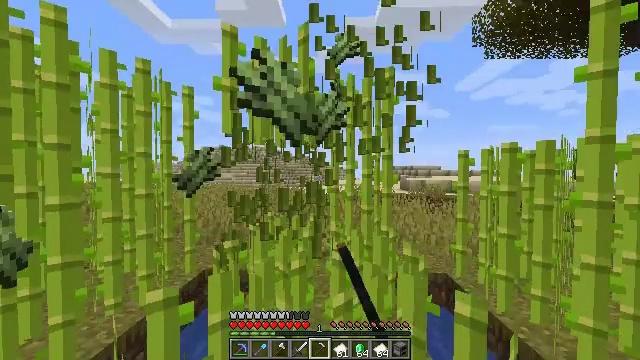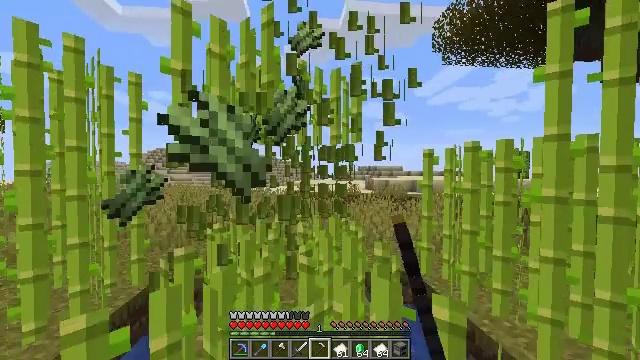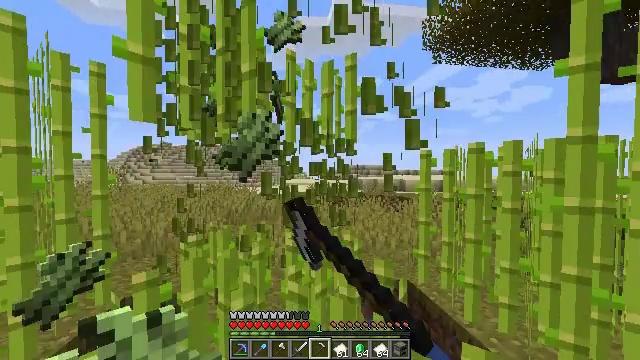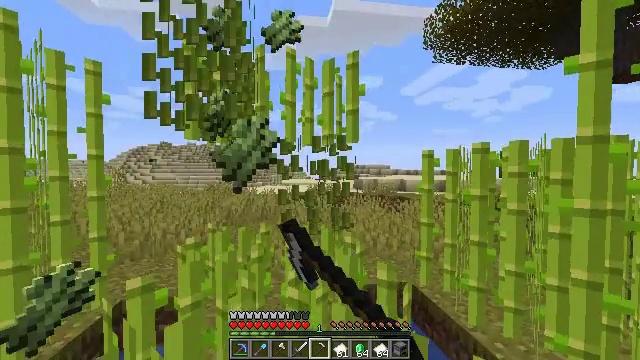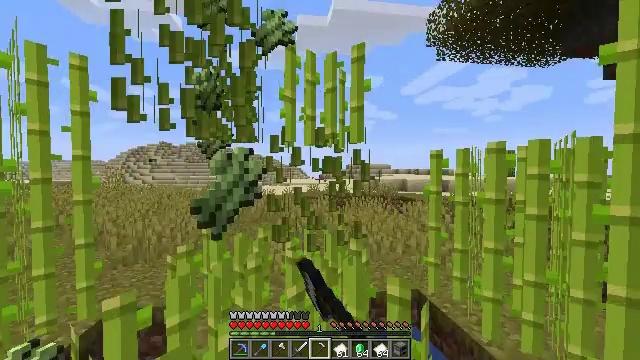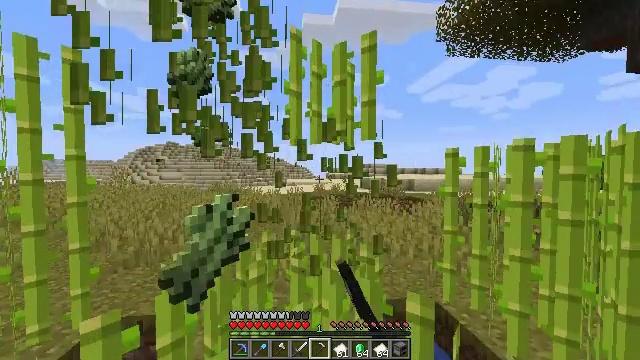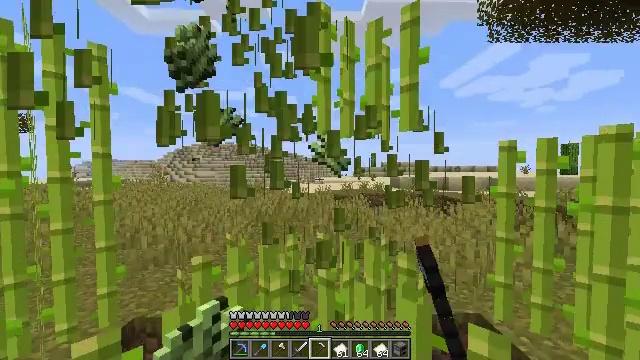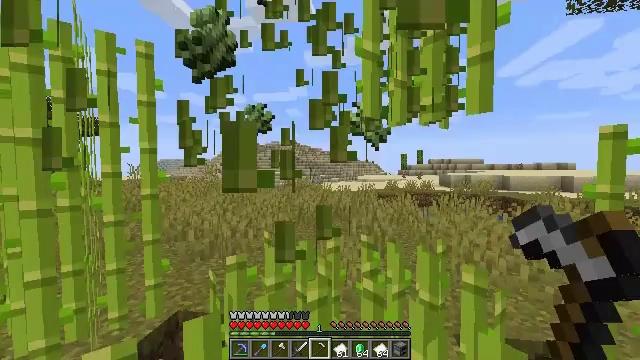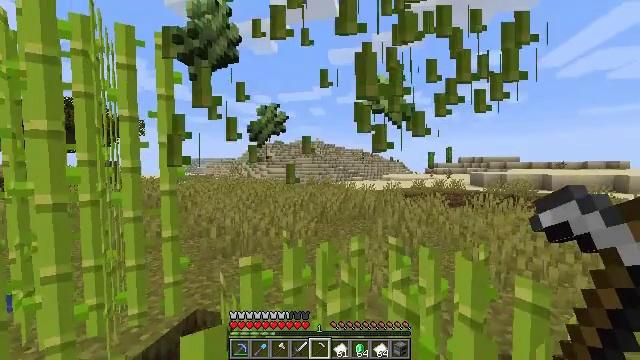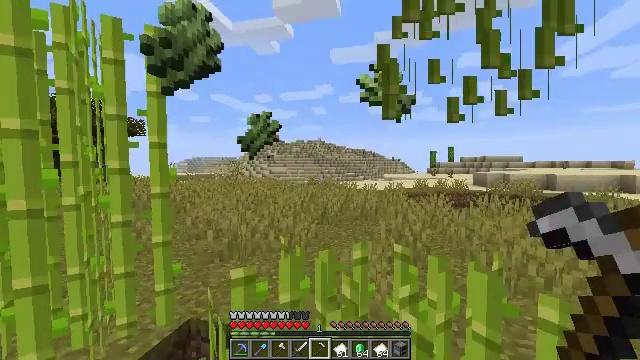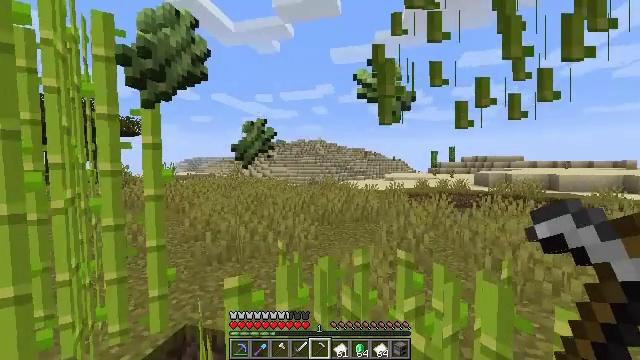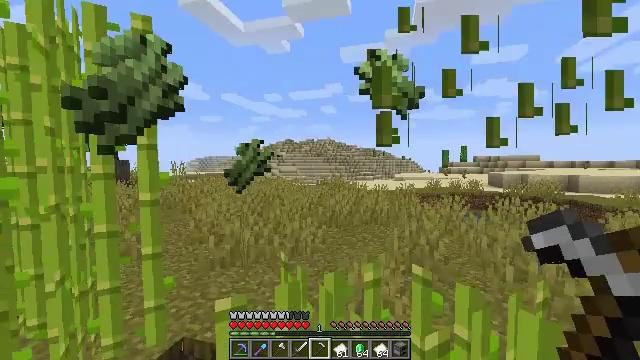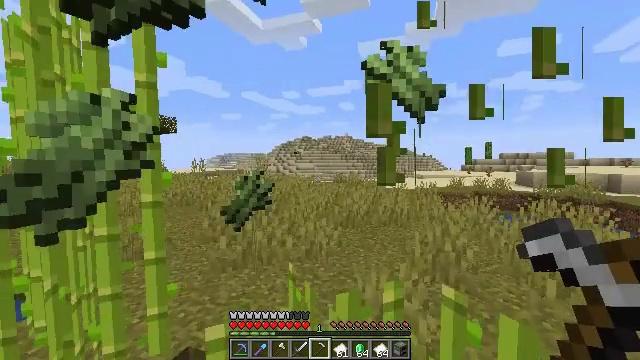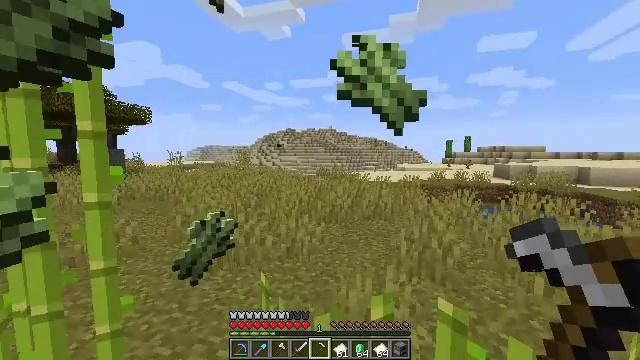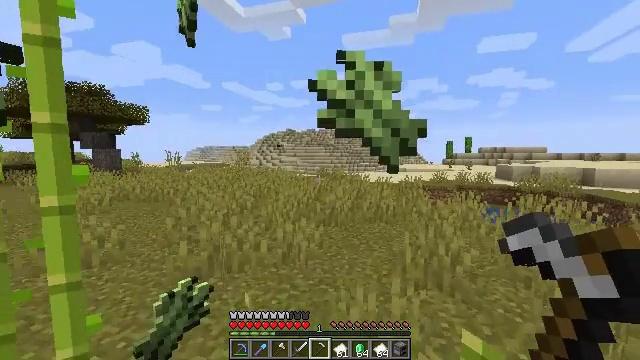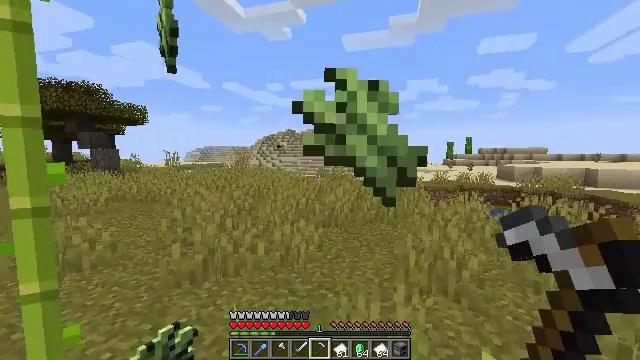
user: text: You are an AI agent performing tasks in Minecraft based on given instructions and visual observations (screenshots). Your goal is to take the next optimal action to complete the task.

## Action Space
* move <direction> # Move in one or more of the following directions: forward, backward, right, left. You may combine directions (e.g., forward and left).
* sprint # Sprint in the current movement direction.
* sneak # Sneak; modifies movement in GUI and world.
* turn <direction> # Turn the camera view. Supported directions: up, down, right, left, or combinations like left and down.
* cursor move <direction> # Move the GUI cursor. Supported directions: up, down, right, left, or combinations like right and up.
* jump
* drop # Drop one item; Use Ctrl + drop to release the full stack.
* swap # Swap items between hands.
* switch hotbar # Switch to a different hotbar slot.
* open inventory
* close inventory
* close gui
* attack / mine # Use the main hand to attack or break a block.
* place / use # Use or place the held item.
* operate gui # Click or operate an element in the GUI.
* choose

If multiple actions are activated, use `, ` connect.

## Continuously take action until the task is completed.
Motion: motion action
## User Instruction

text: Cut down the sugar cane stalks.
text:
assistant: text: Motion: move forward, turn right, attack / mine
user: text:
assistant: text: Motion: move forward, turn right, attack / mine
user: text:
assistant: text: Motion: move forward, attack / mine
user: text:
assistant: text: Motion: move forward, attack / mine
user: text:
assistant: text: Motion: move forward, turn left, attack / mine
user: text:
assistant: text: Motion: move forward, turn left, attack / mine
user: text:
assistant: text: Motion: move forward, turn left, attack / mine
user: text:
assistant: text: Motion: move forward, turn left, attack / mine
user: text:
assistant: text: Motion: move forward, attack / mine
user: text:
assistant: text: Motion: move forward, attack / mine
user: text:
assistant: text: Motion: move forward, turn left, attack / mine
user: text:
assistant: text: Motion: move forward, turn left
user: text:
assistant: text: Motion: move forward, turn right and down
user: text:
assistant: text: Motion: move forward
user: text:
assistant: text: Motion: move forward
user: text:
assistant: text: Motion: move forward
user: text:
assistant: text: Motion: move forward, turn left
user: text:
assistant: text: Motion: move forward, turn left
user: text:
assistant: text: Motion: move forward, turn left and down
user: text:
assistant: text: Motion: move forward and move right, turn left and down
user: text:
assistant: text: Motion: move forward and move right, turn left and down
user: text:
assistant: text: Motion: move forward and move right, turn left and down
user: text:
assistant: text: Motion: move right, turn left and down
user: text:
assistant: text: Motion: move right, turn left and down
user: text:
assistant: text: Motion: move right, turn left and down
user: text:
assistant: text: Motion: move right, turn left
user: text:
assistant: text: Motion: move right, turn left
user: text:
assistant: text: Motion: move right
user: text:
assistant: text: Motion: move back and move right
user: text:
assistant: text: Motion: move back